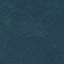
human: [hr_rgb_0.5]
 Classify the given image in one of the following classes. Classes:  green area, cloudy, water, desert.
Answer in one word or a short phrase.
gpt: green area